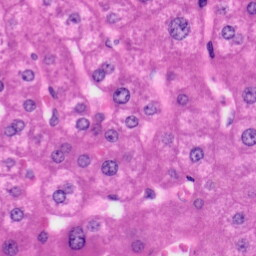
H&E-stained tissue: Liver